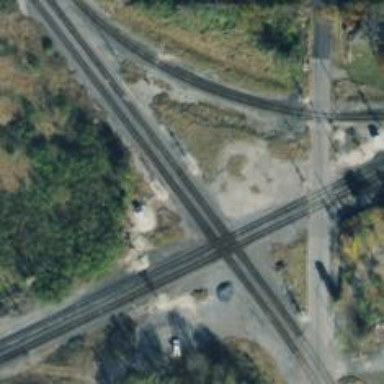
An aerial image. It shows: Railway crossing.